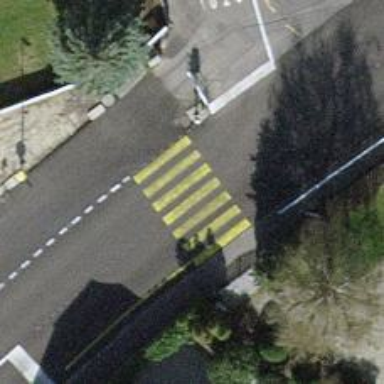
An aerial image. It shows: Secondary road with asphalt surface. Both sides of the road have sidewalks and there is cycle lane on the left.